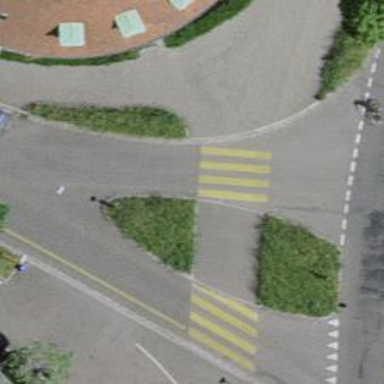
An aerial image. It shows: Sidewalk along the footway.